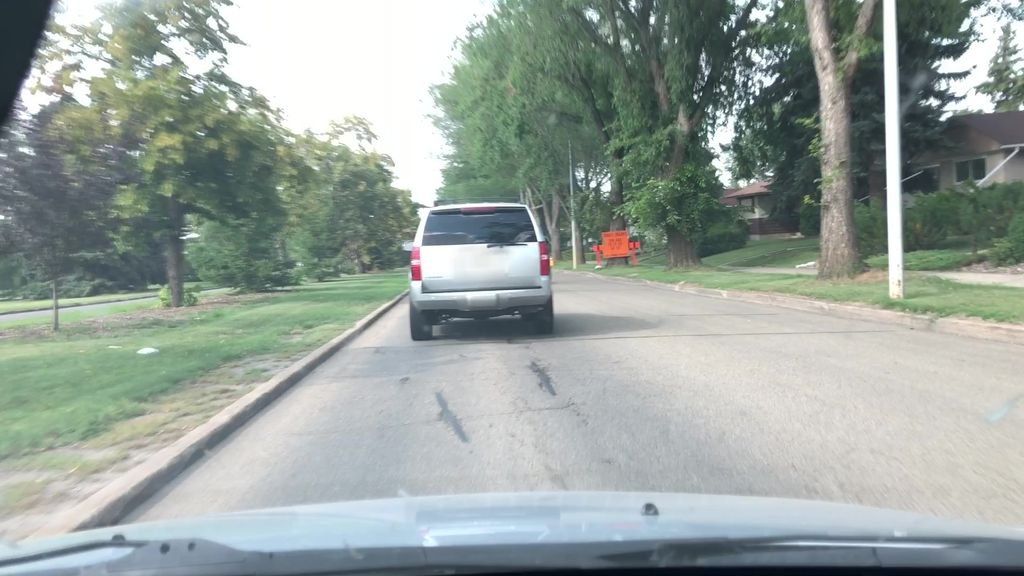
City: edmonton